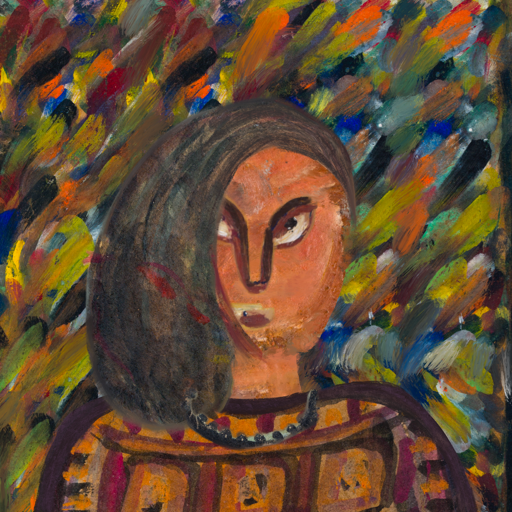
Background: An_Impression, Head And Neck Front: Boggyland, Face Front: After_Raid, Bust: Doll, Hair Front: Gypsy_Mother, Head Accessory: Blank, Second Necklace: Blank, Necklace: Childish, Baby: Blank